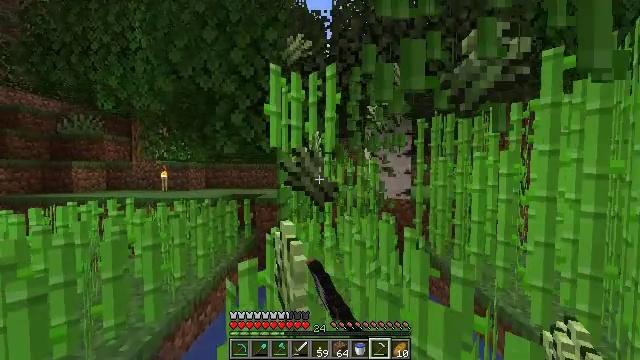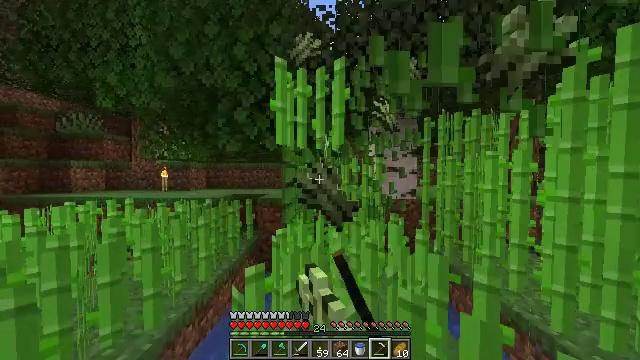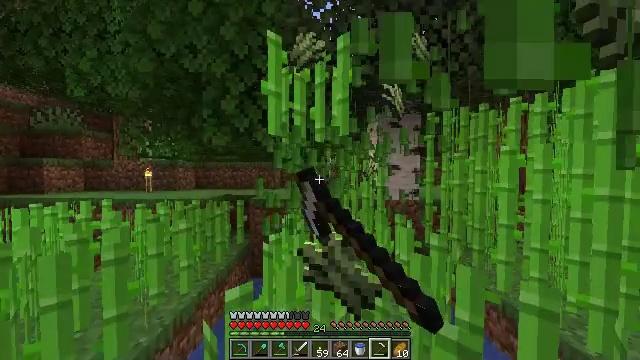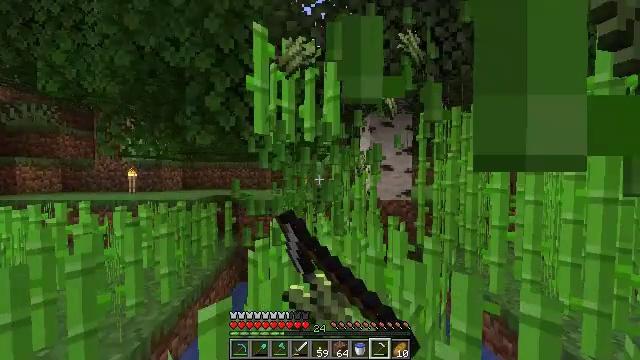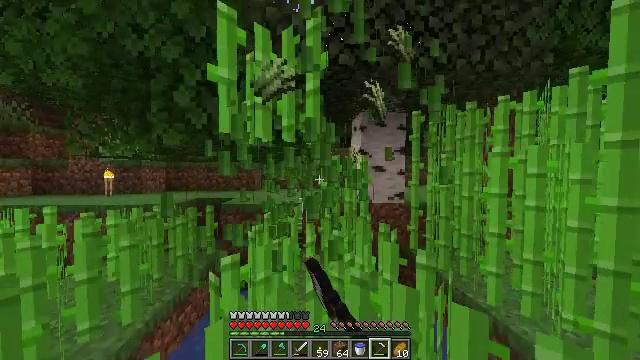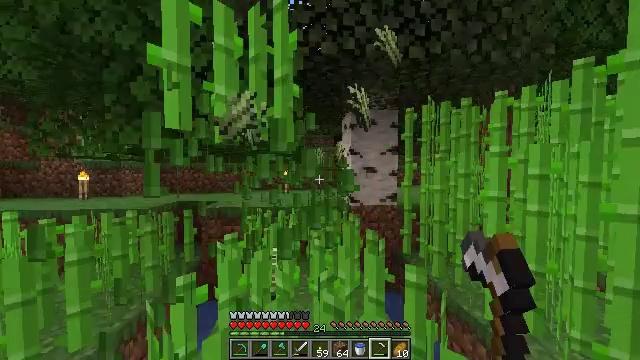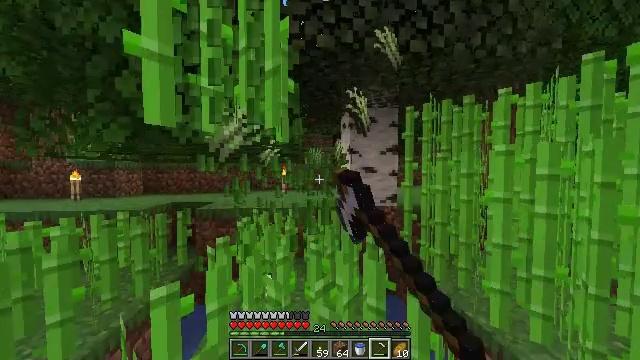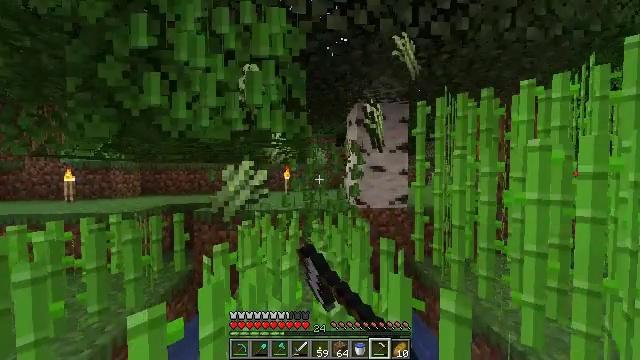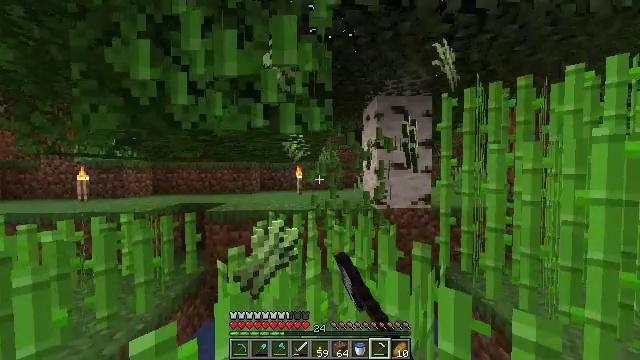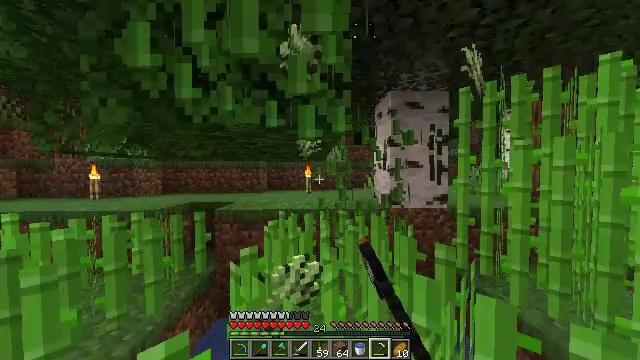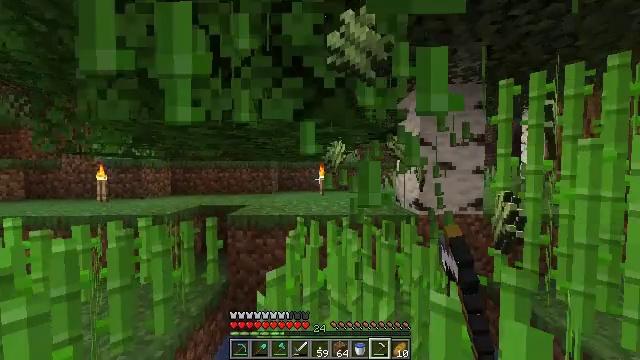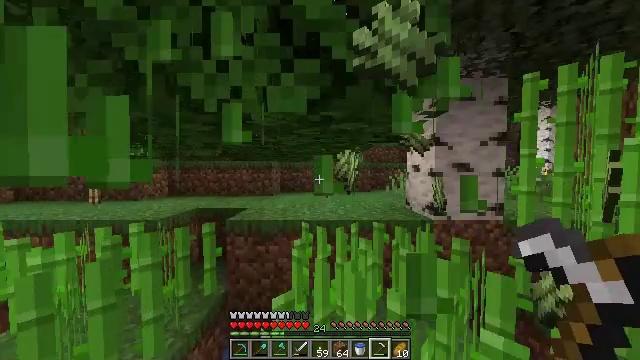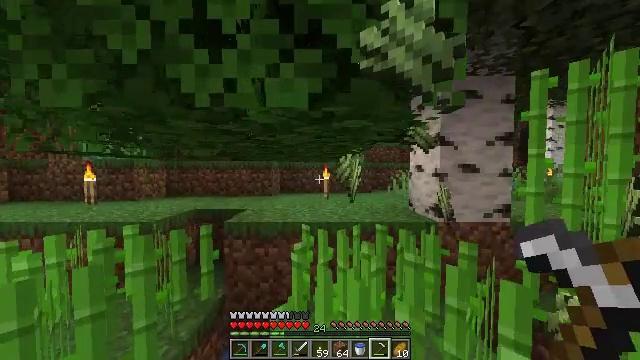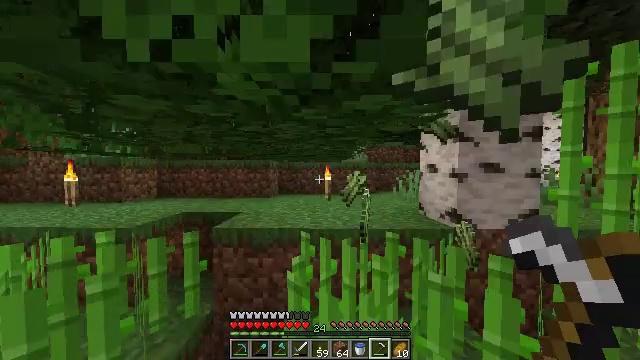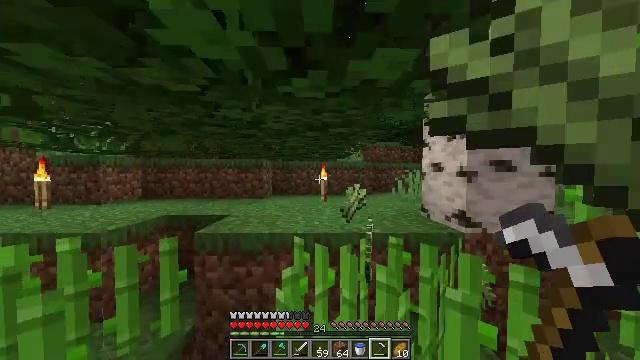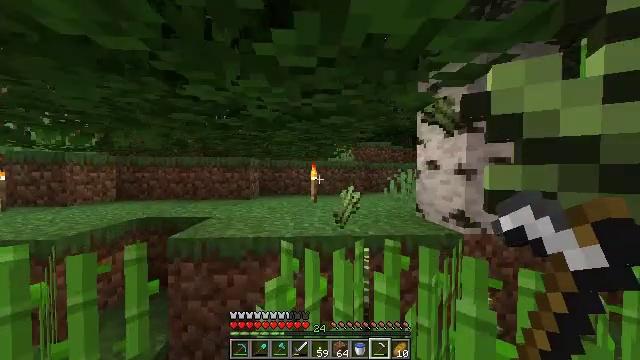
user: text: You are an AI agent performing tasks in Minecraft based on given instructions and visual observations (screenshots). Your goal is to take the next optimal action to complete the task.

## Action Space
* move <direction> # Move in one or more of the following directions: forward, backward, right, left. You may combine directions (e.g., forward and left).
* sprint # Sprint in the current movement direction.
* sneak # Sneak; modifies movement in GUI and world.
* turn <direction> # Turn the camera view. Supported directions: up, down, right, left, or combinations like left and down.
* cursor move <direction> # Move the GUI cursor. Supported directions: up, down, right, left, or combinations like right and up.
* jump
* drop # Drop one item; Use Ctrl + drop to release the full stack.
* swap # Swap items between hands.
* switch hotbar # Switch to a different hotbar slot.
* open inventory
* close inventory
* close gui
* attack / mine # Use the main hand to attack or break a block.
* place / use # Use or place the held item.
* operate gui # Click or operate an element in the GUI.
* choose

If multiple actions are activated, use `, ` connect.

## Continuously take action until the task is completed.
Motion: motion action
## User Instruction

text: Break the sugar cane.
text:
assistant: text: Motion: move forward, sprint, attack / mine
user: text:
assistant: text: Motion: move forward and move right, sprint, turn right, attack / mine
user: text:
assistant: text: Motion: move forward and move right, sprint, turn right, attack / mine
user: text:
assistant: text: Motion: move forward and move right, sprint, turn right, attack / mine
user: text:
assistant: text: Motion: move forward and move right, sprint, attack / mine
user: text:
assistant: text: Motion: move forward and move left, sprint, attack / mine
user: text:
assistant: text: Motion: move forward and move left, sprint, attack / mine
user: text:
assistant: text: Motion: move forward and move left, sprint, turn left, attack / mine
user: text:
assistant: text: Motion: move forward and move left, sprint, turn left, attack / mine
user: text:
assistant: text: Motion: move forward and move left, sprint, turn left, attack / mine
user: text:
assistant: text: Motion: move forward, sprint, attack / mine
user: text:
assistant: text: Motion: move forward, sprint, attack / mine
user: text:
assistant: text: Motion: move forward, sprint, attack / mine
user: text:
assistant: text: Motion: move forward, sprint, turn right, attack / mine
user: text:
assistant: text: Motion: move forward, sprint, turn right
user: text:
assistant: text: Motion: move forward, sprint, turn right
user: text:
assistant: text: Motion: move forward, turn right
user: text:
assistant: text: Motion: move forward, turn right
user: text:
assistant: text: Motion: move forward, turn right
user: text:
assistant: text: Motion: move forward, turn right
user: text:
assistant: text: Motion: move forward, turn right and down
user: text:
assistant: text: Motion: move forward and move left, turn right and down
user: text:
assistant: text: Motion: move forward and move left, turn right and down
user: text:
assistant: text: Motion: move forward and move left, turn right
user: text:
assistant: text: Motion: move forward and move left
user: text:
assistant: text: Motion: move left
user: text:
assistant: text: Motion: move left, turn left
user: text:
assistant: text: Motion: turn right
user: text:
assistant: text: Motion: turn right and up
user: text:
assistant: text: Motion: turn right